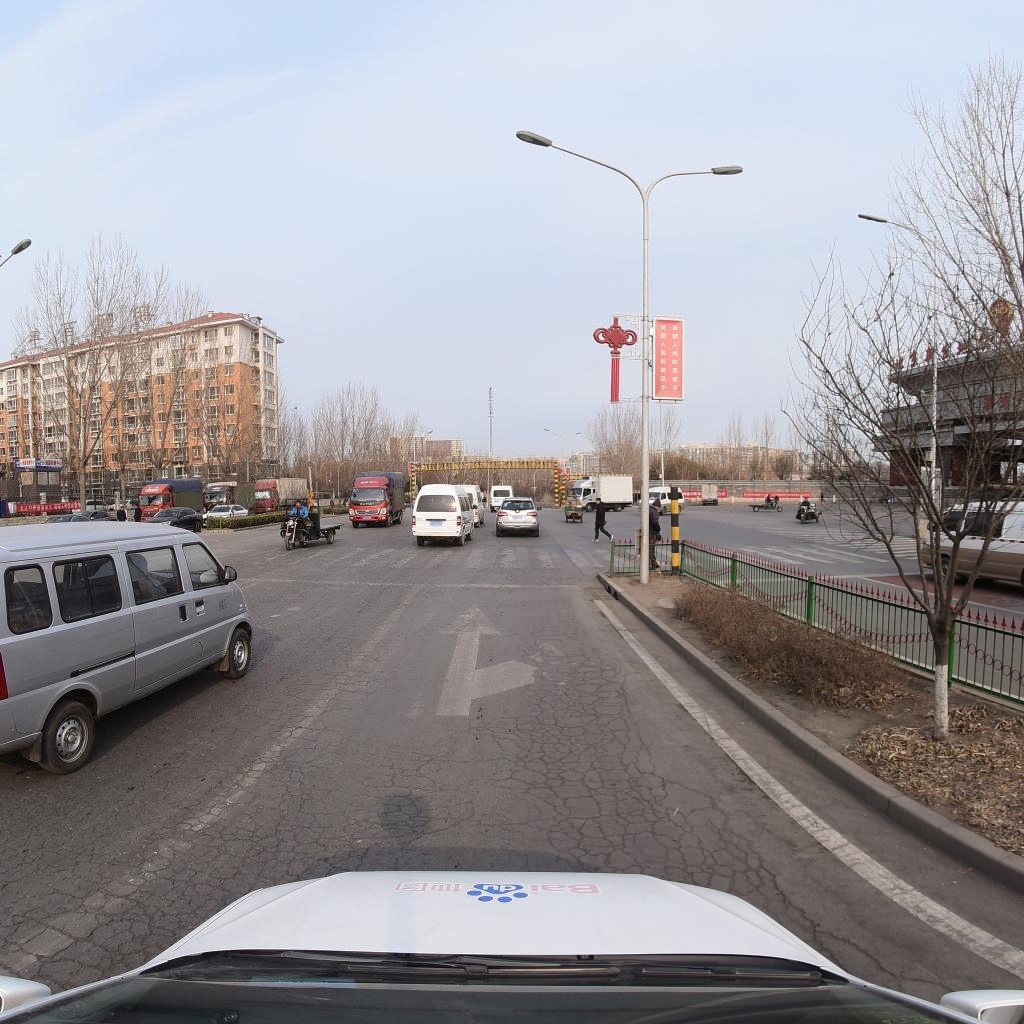
Region: Fengtai
Road damage annotations: alligator crack